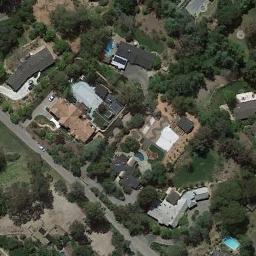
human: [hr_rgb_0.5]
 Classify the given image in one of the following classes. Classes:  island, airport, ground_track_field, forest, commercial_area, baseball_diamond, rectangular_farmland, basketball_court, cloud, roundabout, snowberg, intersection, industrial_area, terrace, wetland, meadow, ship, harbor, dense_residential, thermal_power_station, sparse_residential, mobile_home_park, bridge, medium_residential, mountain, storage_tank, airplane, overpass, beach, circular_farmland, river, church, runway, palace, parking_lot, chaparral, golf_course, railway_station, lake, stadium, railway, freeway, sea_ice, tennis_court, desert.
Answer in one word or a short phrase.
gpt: medium_residential